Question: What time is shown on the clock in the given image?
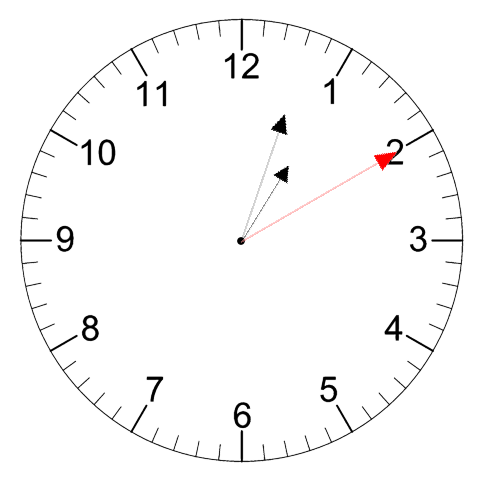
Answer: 01:03:10